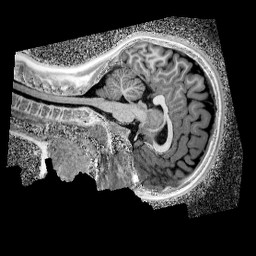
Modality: UNIT1_denoised
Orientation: sagittal
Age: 9
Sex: female
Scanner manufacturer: siemens
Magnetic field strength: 3 T
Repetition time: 4 s
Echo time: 0.00299 s